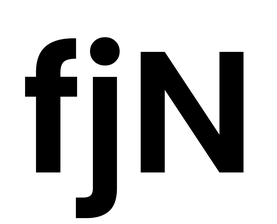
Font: Poppins-SemiBold